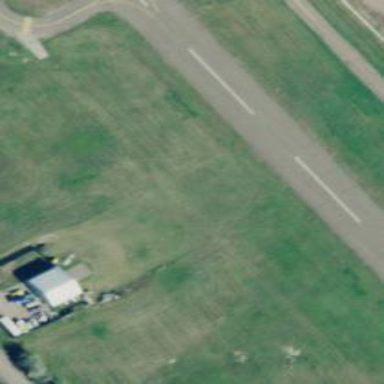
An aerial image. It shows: Apron area at the airport covered with grass.